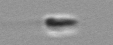
Label: flagellate_morphotype3